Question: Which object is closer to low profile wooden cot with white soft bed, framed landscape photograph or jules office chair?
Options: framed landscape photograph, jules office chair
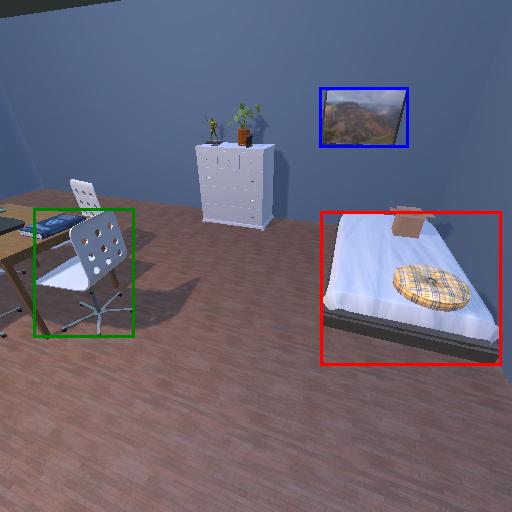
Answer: framed landscape photograph